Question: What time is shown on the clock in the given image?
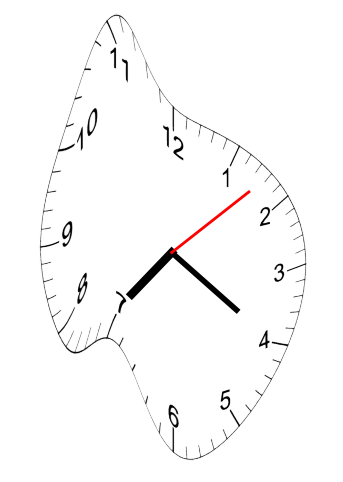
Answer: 07:20:08